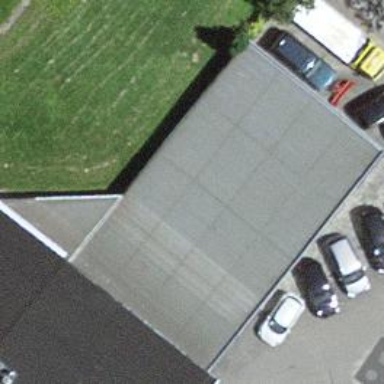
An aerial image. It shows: Car repair shop.